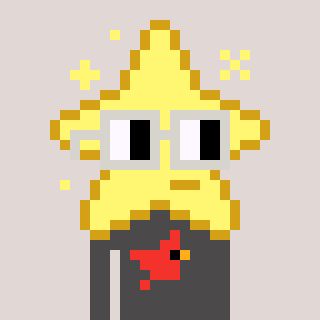
a pixel art character with square light gray glasses, a star-shaped head and a grayscale-colored body on a warm background